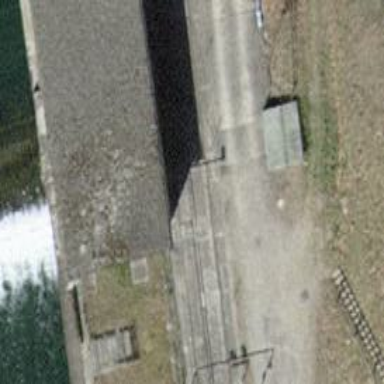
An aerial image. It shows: Preserved railway.